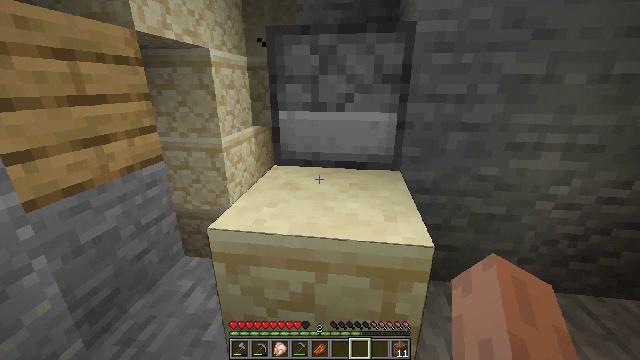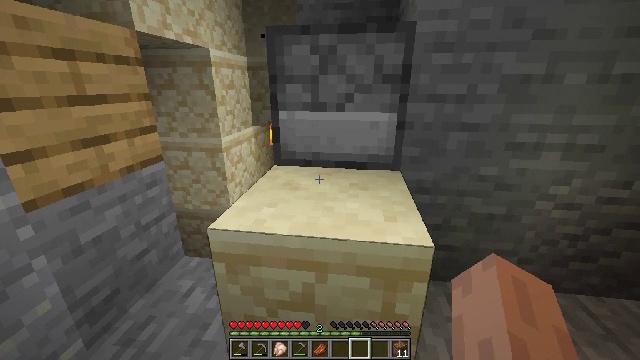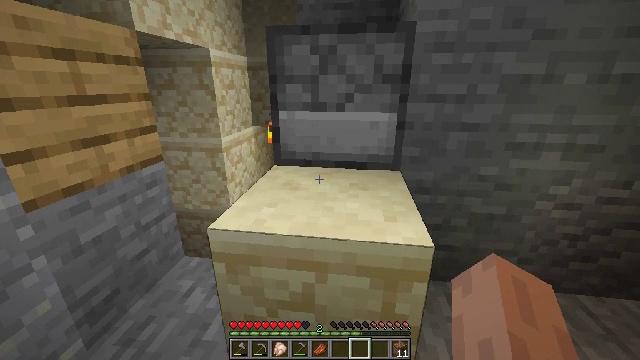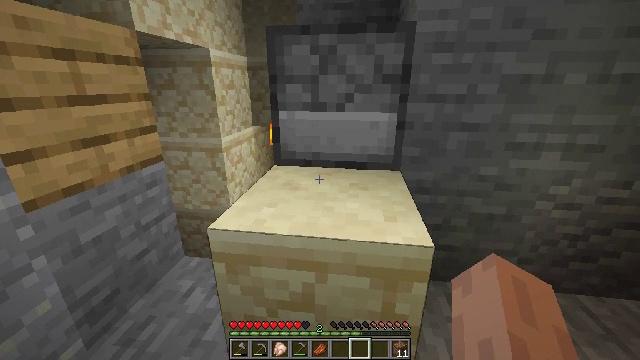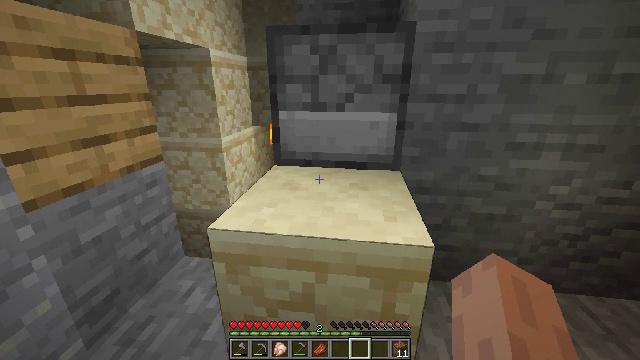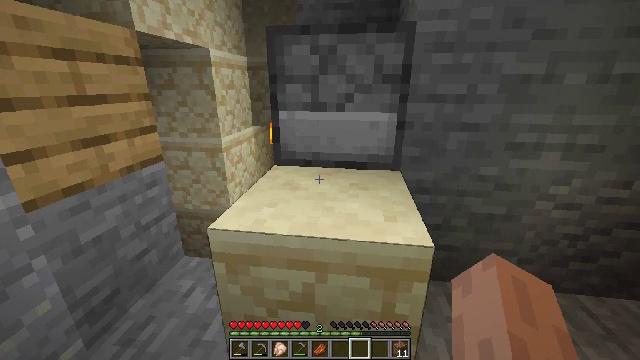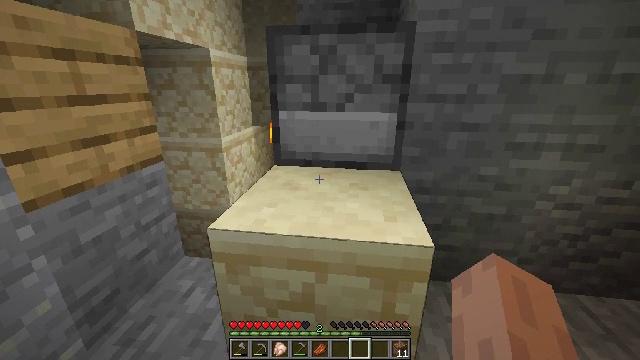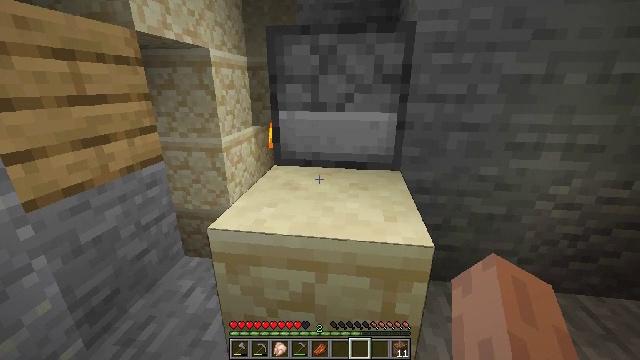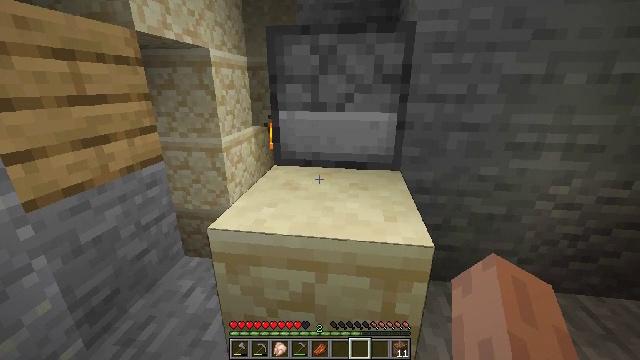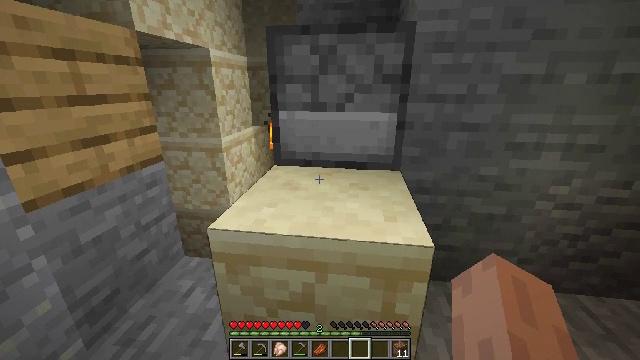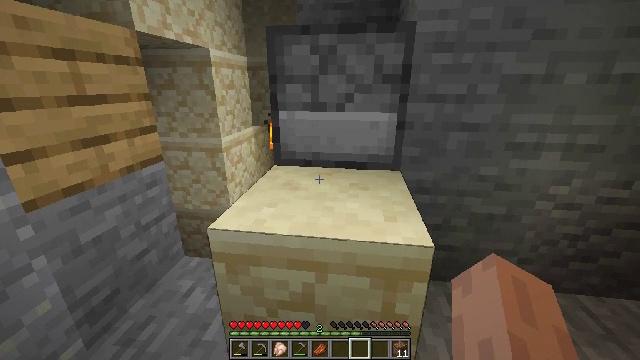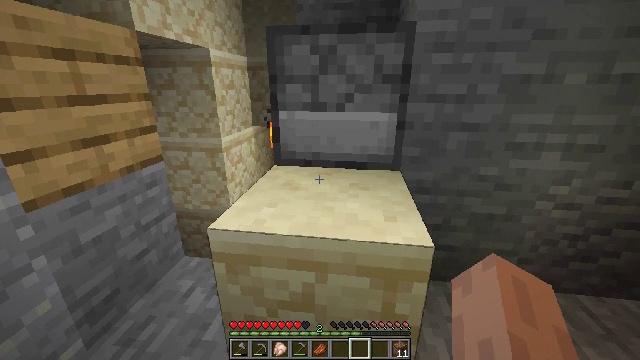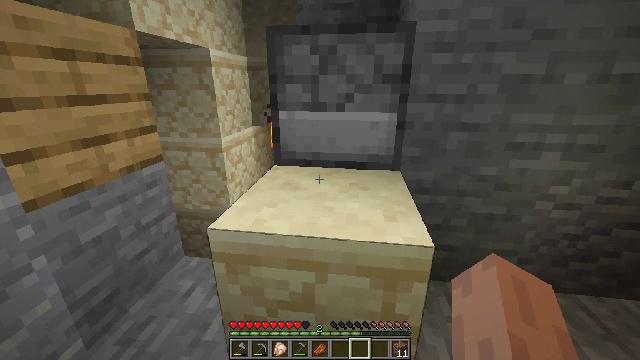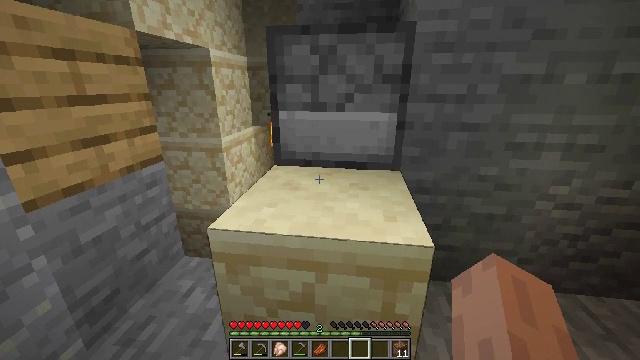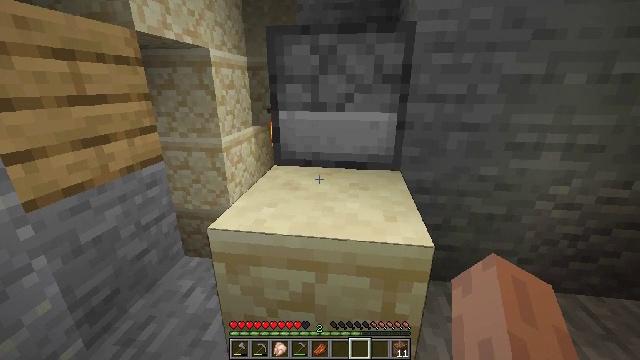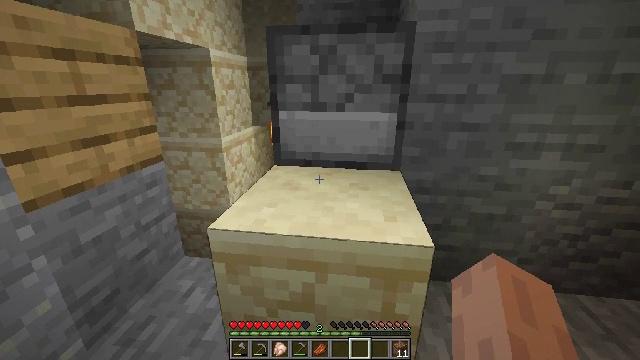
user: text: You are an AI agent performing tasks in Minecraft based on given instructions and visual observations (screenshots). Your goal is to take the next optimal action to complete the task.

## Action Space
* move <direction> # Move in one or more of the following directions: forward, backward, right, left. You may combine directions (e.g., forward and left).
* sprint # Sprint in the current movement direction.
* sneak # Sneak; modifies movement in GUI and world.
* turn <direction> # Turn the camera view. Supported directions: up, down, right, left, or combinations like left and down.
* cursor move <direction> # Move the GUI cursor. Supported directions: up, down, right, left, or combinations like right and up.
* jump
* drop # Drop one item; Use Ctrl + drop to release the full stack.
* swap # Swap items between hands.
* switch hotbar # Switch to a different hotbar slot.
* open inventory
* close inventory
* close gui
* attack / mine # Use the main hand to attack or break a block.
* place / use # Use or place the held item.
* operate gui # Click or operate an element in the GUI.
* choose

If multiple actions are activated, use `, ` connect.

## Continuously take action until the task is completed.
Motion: motion action
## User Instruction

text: craft item air
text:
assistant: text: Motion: no_op
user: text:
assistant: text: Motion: no_op
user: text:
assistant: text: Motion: no_op
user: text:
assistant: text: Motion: no_op
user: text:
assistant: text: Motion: no_op
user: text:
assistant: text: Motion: no_op
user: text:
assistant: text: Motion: no_op
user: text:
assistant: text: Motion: no_op
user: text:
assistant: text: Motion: no_op
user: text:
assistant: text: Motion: no_op
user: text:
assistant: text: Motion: no_op
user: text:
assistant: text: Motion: no_op
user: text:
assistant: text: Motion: no_op
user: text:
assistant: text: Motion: no_op
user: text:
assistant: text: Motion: no_op
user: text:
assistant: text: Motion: no_op
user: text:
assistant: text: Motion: no_op
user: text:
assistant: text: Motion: no_op
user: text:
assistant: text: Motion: no_op
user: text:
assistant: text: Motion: no_op
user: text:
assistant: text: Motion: no_op
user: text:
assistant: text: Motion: no_op
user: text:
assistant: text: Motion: no_op
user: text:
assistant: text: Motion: no_op
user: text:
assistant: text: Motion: no_op
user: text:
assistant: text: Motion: no_op
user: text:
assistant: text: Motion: no_op
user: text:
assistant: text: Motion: no_op
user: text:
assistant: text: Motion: no_op
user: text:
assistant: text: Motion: no_op